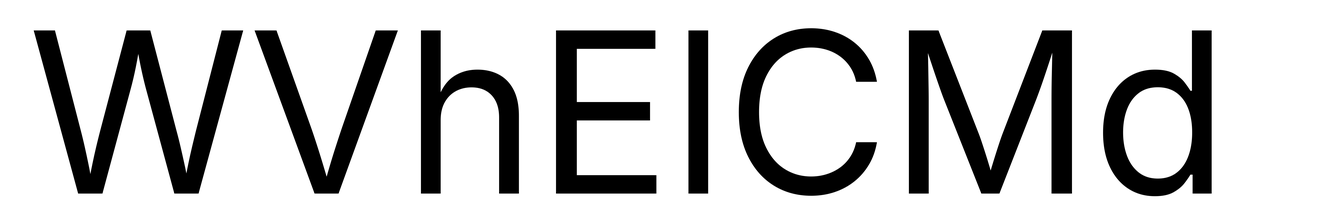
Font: Inter_Regular